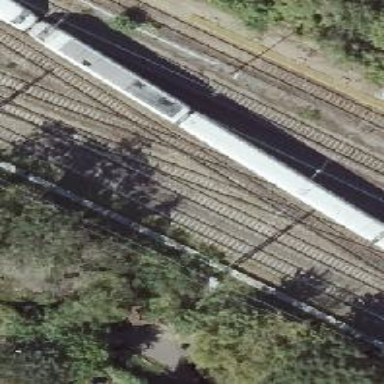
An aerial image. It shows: Railway track with contact line for electrification.